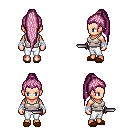
a pixel art fantasy rpg character, female body template, human, light skin, white pirate shirt, white pants, pink extra-long topknot hairstyle, white cloth bandages, brown slippers, dagger, four views (front, back, left, right), 2x2 character sprite sheet, small pixel art, hard edges, no anti-aliasing